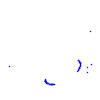
Particle: kaon